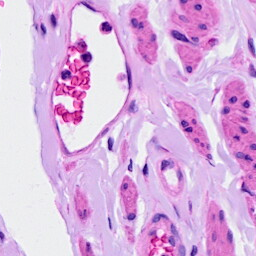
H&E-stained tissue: Ovarian